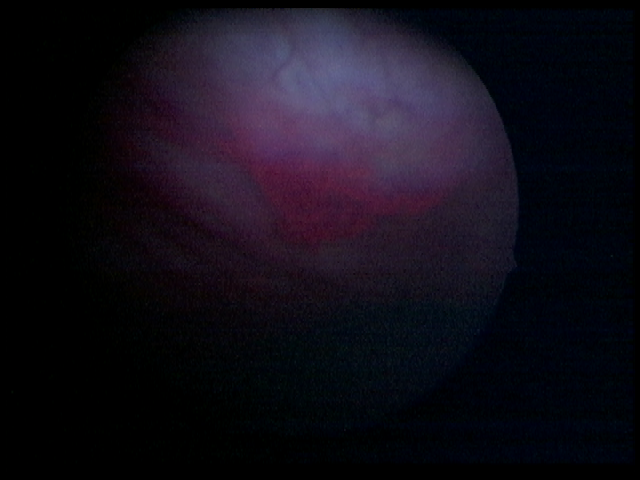
Modality: BLC
Class: Malignant
Subclass: HighGradePapillary
Lesion: L1
Stage: Ta
Morphology: Papillary
Bladder cancer association: Yes